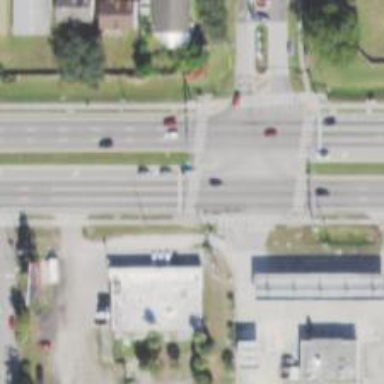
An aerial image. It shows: Marked crossing on the road.